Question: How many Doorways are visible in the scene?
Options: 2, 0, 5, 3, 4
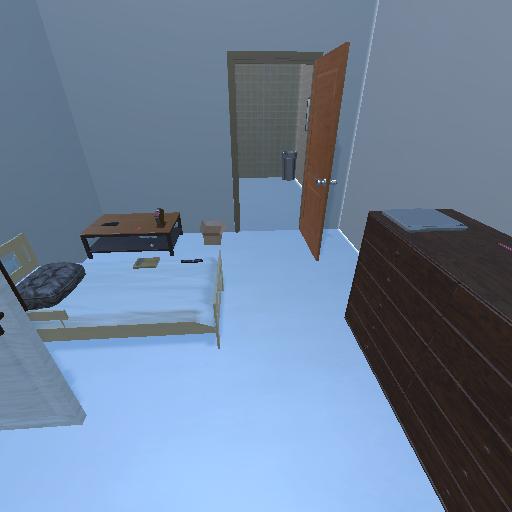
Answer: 2